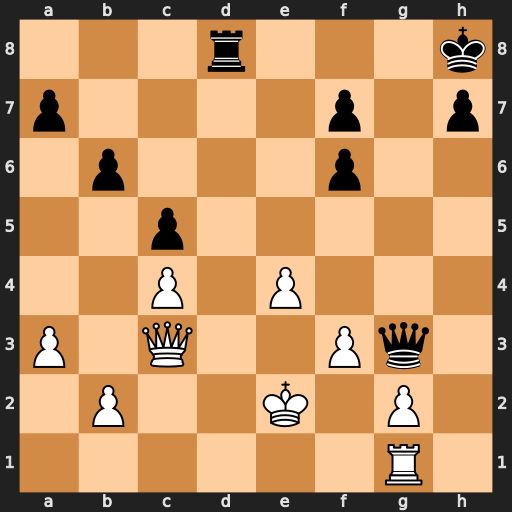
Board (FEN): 3r3k/p4p1p/1p3p2/2p5/2P1P3/P1Q2Pq1/1P2K1P1/6R1
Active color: w
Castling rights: -
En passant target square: -
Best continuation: Qxf6+ Kg8 Qxd8+